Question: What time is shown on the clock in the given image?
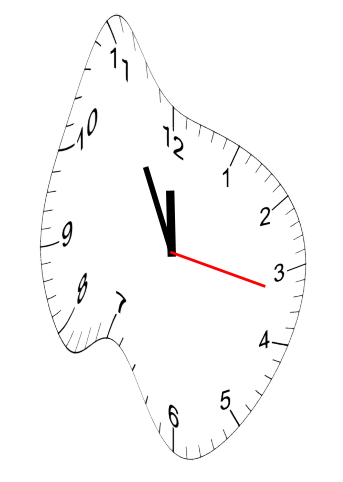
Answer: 11:55:17